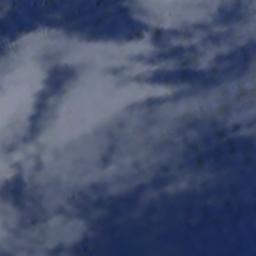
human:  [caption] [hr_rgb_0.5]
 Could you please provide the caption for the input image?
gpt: The stratus clouds are located above the surface of the sea .

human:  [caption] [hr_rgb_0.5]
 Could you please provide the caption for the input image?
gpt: There were thick clouds in the air, And we could barely see anything on the ground .

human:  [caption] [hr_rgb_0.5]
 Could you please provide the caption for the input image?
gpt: The white cloud is above land .

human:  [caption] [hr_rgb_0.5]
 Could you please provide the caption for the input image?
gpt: White clouds on blue sea .

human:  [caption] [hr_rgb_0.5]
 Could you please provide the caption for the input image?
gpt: A few slices of clouds over a blue sea .